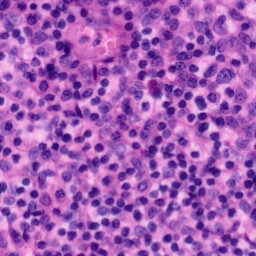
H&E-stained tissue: Tonsil